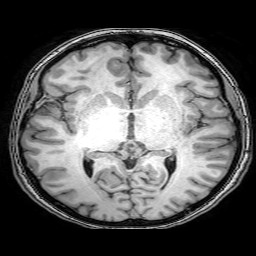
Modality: T1w
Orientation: coronal
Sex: female
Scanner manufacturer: philips
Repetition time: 0.008153 s
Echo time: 0.00373 s